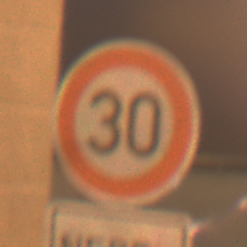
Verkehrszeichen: Geschwindigkeit30
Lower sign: HinweiseAufGefahrenDurchVerbaleAngabe10
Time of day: Night
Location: Outdoor (Urban)
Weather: Clear
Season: NotSpecified
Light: Artificial